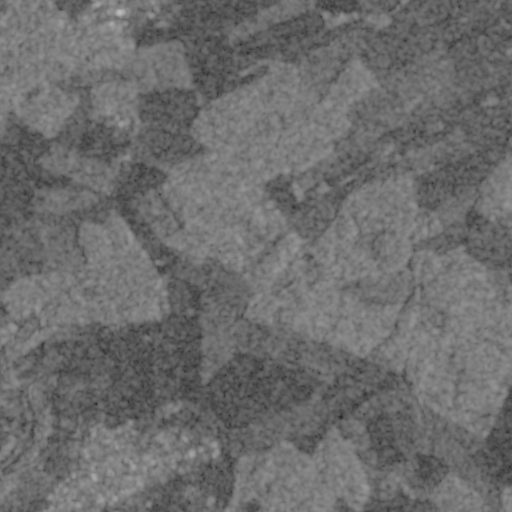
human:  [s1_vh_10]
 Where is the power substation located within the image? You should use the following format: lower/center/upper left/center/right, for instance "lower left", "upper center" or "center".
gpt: The power substation is located in the upper left of the image.
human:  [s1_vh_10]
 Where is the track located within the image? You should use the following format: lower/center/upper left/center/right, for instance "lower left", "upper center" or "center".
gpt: The track is located in the upper left of the image.
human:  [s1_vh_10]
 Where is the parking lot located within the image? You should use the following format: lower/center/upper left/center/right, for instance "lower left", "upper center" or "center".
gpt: There is no parking lot in the image.

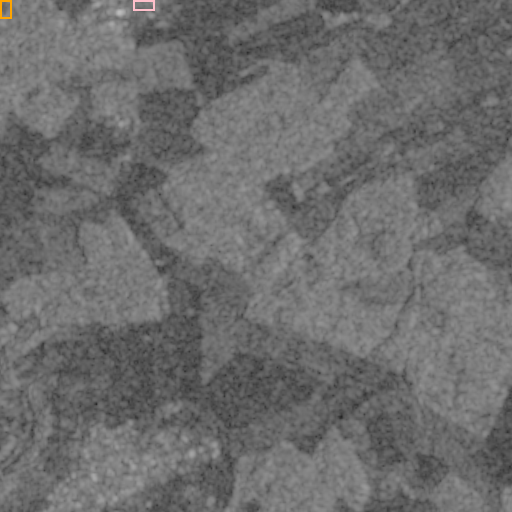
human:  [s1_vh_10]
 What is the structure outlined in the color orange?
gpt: The structure outlined in orange is a park.
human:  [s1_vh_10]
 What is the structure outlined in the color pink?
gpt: The structure outlined in pink is a power substation.
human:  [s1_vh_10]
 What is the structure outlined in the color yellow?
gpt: There is no yellow outline.